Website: lowes
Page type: payment
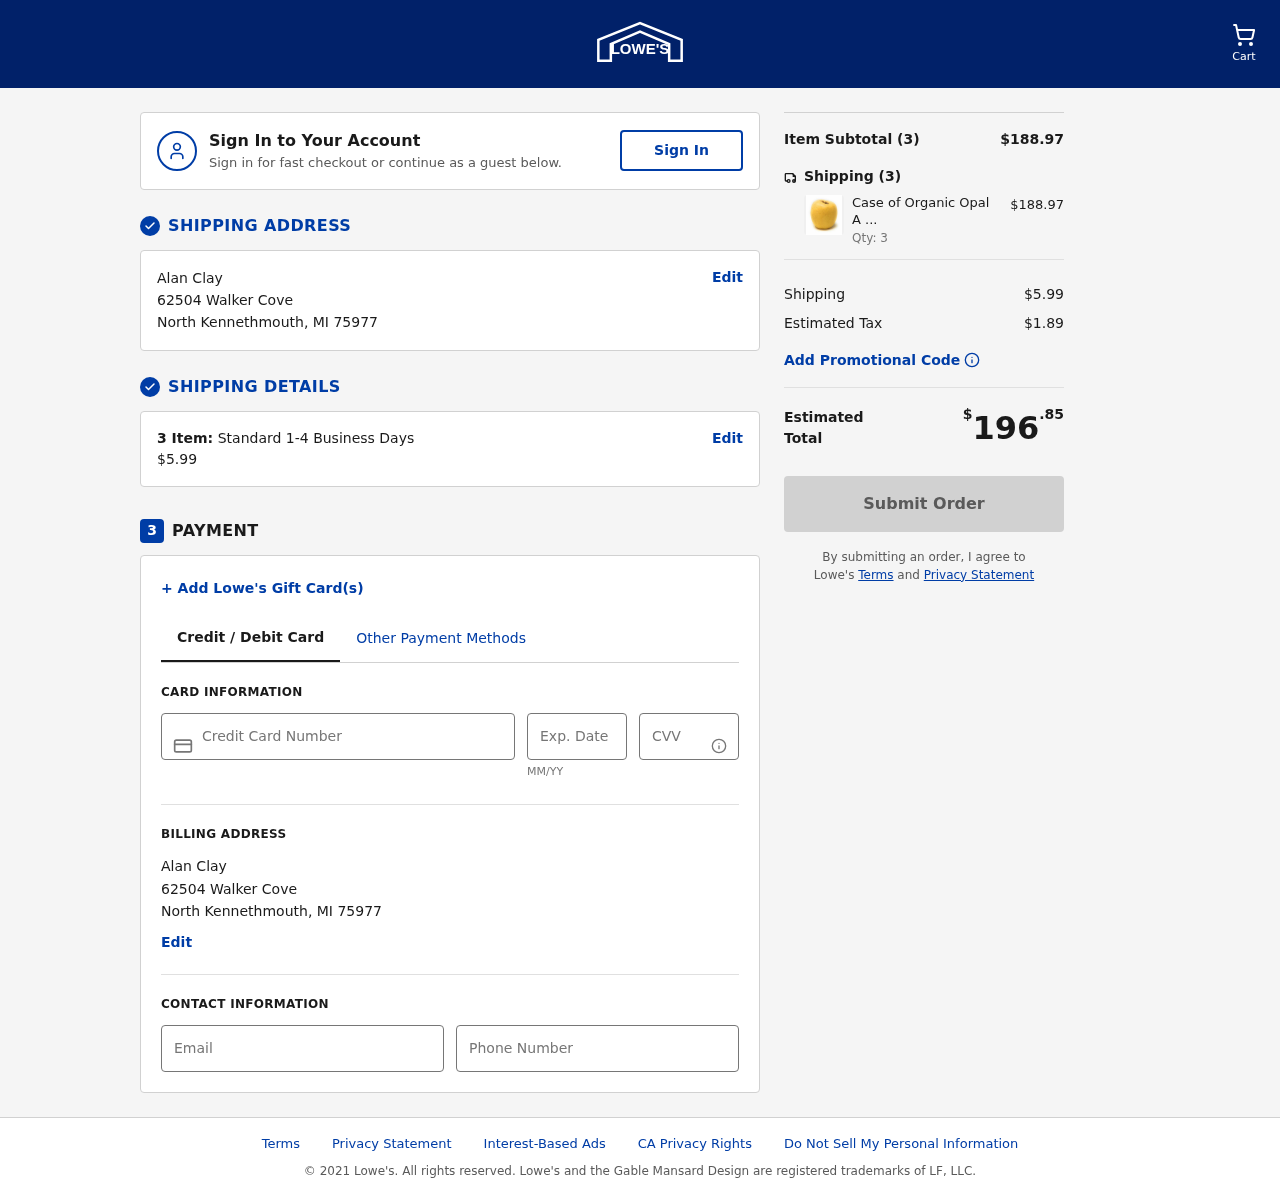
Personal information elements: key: PII_CARD_CVV
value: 694
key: PII_CARD_EXPIRY
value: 07/30
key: PII_CARD_NUMBER
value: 2247 9393 9840 3889
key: PII_CITY
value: North Kennethmouth
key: PII_EMAIL
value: alan_clay@gmail.com
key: PII_FULLNAME
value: Alan Clay
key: PII_PHONE
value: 3409639494
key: PII_POSTCODE
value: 75977
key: PII_STATE_ABBR
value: MI
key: PII_STREET
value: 62504 Walker Cove
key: PII_FULLNAME2
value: Alan Clay
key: PII_CITY2
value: North Kennethmouth
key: PII_STATE_ABBR2
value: MI
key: PII_POSTCODE_FULL
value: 75977
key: PII_POSTCODE_NUMERIC
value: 75977
Product elements: key: PRODUCT1_NAME
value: Case of Organic Opal Apples (72-100 ct)
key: PRODUCT1_PRICE
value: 62.99
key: PRODUCT1_QUANTITY
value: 3
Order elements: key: ORDER_NUM_ITEMS
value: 3
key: ORDER_SHIPPING_COST
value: $5.99
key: ORDER_NUM_ITEMS2
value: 3
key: ORDER_SUBTOTAL
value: $188.97
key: ORDER_NUM_ITEMS3
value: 3
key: ORDER_SHIPPING_COST2
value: $5.99
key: ORDER_TAX
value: $1.89
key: ORDER_TOTAL
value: $196.85